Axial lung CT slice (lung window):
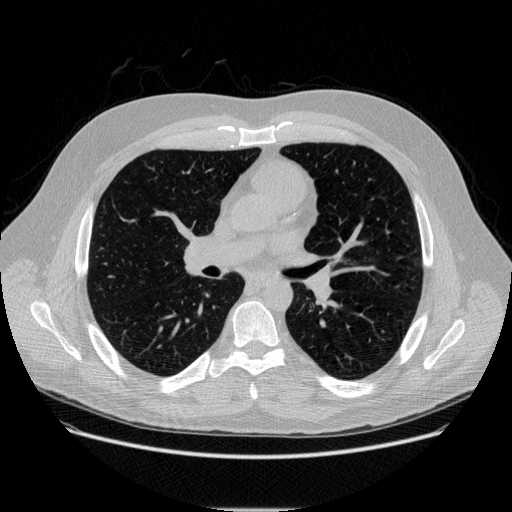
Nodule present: no